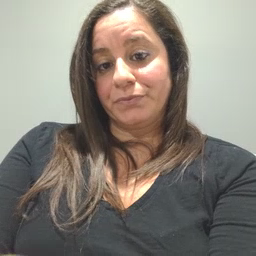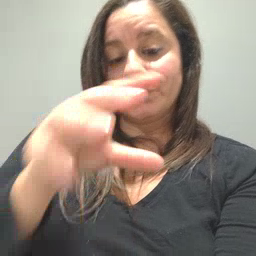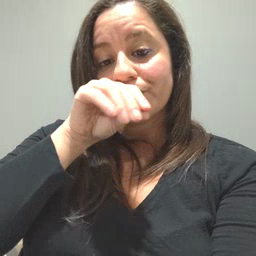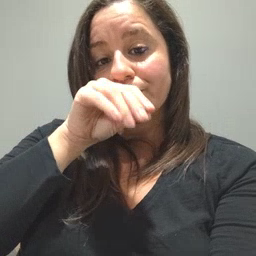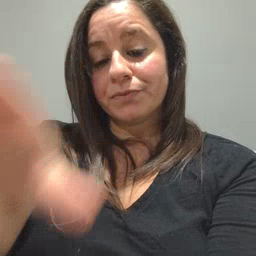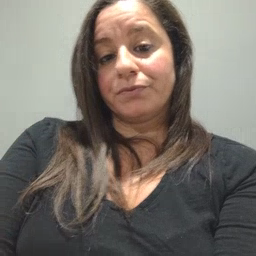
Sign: goose